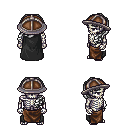
a pixel art fantasy rpg character, male body template, skeleton, black cape, robe skirt, white princess hairstyle, chain helm, four views (front, back, left, right), 2x2 character sprite sheet, small pixel art, hard edges, no anti-aliasing